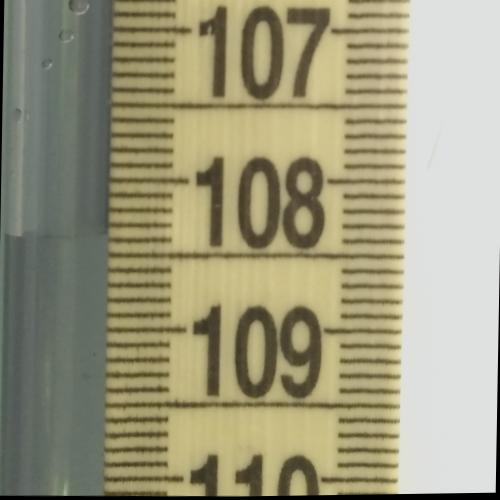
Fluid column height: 108.4 cm